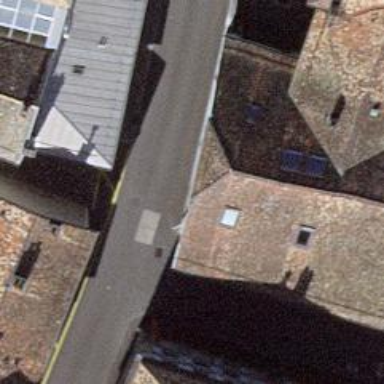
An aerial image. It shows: Living street with sett surface.